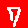
Digit: 7